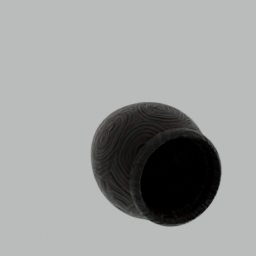
Label: decoration